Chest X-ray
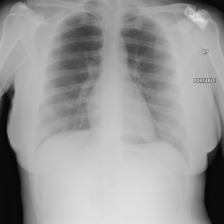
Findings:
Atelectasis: negative
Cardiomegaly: negative
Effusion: negative
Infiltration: negative
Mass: negative
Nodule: negative
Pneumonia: negative
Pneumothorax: negative
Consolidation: negative
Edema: negative
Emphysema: negative
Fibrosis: negative
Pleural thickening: negative
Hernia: negative